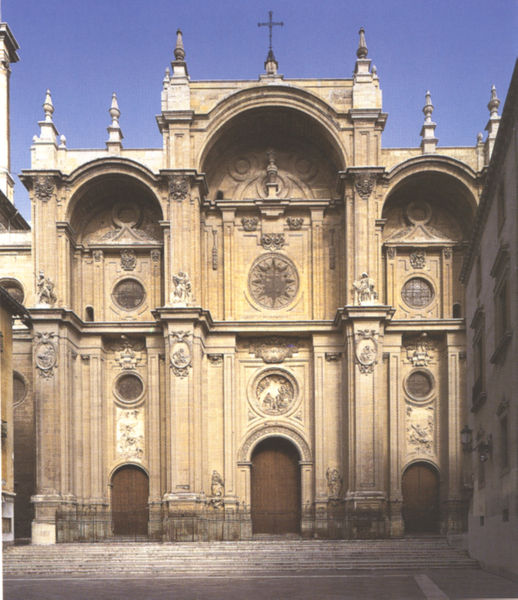
Titel: Kathedrale in Granada
Künstler: Alonso Cano
Standort: Granada, Kathedrale (EU - E)
Schlagwörter: blau, himmel, weiß, stadt, fenster, holz, marmor, säulen, tür, gebäude, haus, ornament, architektur, stein, gitter, kirche, innen, gotik, kreis, rund, fassade, türen, wolkenlos, platz, pilaster, figuren, treppe, verzierung, stuck, aufgang, stufe, stufen, hoch, tor, foto, fotografie, bögen, eingang, eingänge, treppenstufen, innenhof, kreuz, türmchen, türme, stern, rundfenster, torbogen, kreise, kathedrale, portal, tore, skulpturen, portale, statuen, rosette, romanik, florenz, heilige, wien, bauwerk, holztür, romanisch, skultpur, kathedralbau, holztüren, dreiflüglig, stadtbau, urnament, bögen drei, romanin